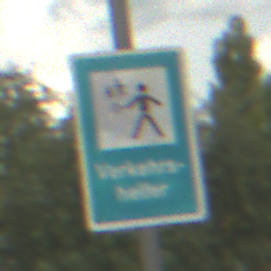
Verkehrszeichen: Verkehrshelfer
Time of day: MorningAfternoon
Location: Outdoor (Suburban)
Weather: PartlyCloudy
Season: NotSpecified
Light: Natural